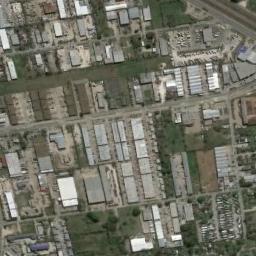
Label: industrial_area